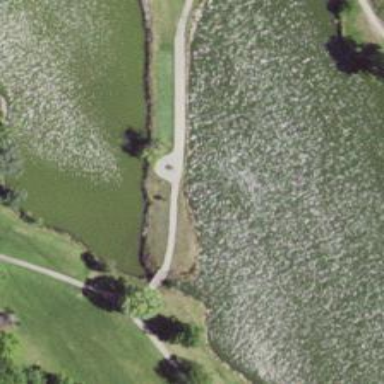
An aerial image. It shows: Path for both roads and golfers.